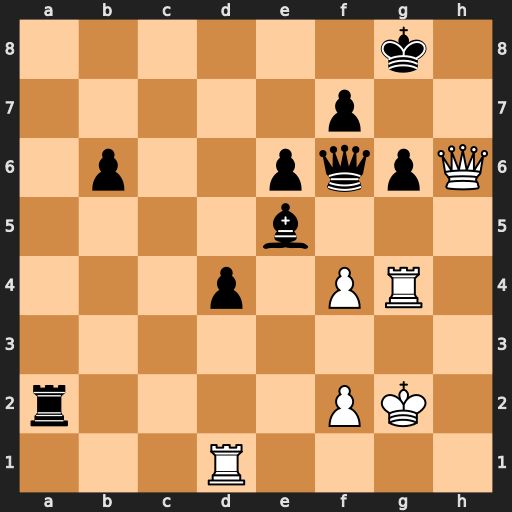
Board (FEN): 6k1/5p2/1p2pqpQ/4b3/3p1PR1/8/r4PK1/3R4
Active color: w
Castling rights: -
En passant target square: -
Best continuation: Rc1 Ra8 fxe5